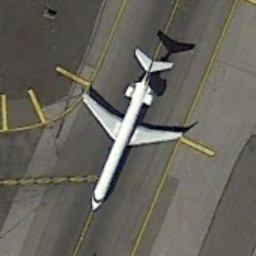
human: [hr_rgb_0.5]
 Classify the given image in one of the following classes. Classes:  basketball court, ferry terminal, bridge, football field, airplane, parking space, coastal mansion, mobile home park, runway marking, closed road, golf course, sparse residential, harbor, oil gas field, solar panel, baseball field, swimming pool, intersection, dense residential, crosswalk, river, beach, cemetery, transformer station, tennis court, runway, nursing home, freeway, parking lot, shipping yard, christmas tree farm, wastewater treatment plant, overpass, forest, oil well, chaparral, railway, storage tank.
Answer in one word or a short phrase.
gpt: airplane